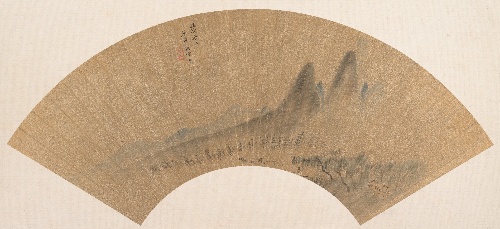
Title: 明/清   沈顥   漁父圖   扇|Qu Yuan and the Fisherman
Artist: Shen Hao
Artist bio: Chinese, active 1630–50
Object type: Folding fan mounted as an album leaf
Classification: Paintings
Medium: Folding fan mounted as an album leaf; ink on gold paper
Culture: China
Period: Ming (1368–1644) or Qing dynasty (1644–1911)
Dimensions: 6 5/8 x 20 1/4 in. (16.8 x 51.4 cm)
Department: Asian Art
Credit line: John Stewart Kennedy Fund, 1913
Accession year: 1913
Repository: Metropolitan Museum of Art, New York, NY
Tags: Landscapes